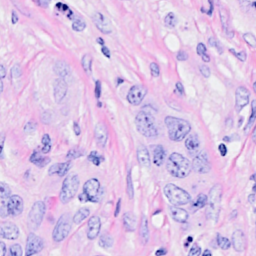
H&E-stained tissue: Breast